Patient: sex M, age 81
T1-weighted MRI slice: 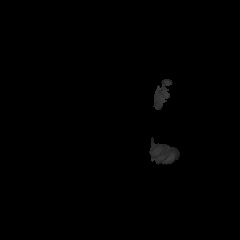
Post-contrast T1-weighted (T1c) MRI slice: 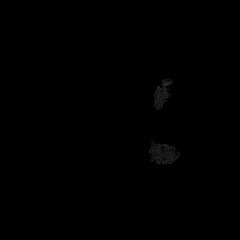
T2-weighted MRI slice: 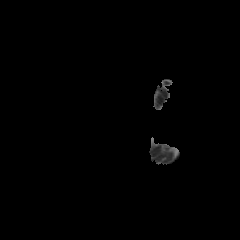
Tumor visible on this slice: no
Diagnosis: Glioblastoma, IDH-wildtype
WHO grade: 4